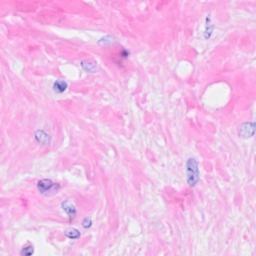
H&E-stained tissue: Breast